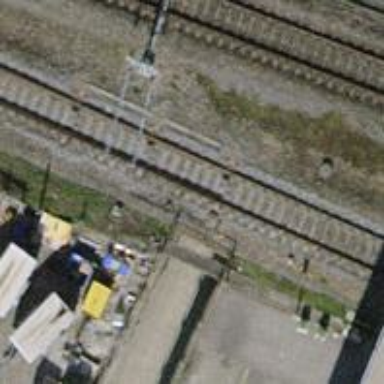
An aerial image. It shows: Railway switch.